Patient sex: M
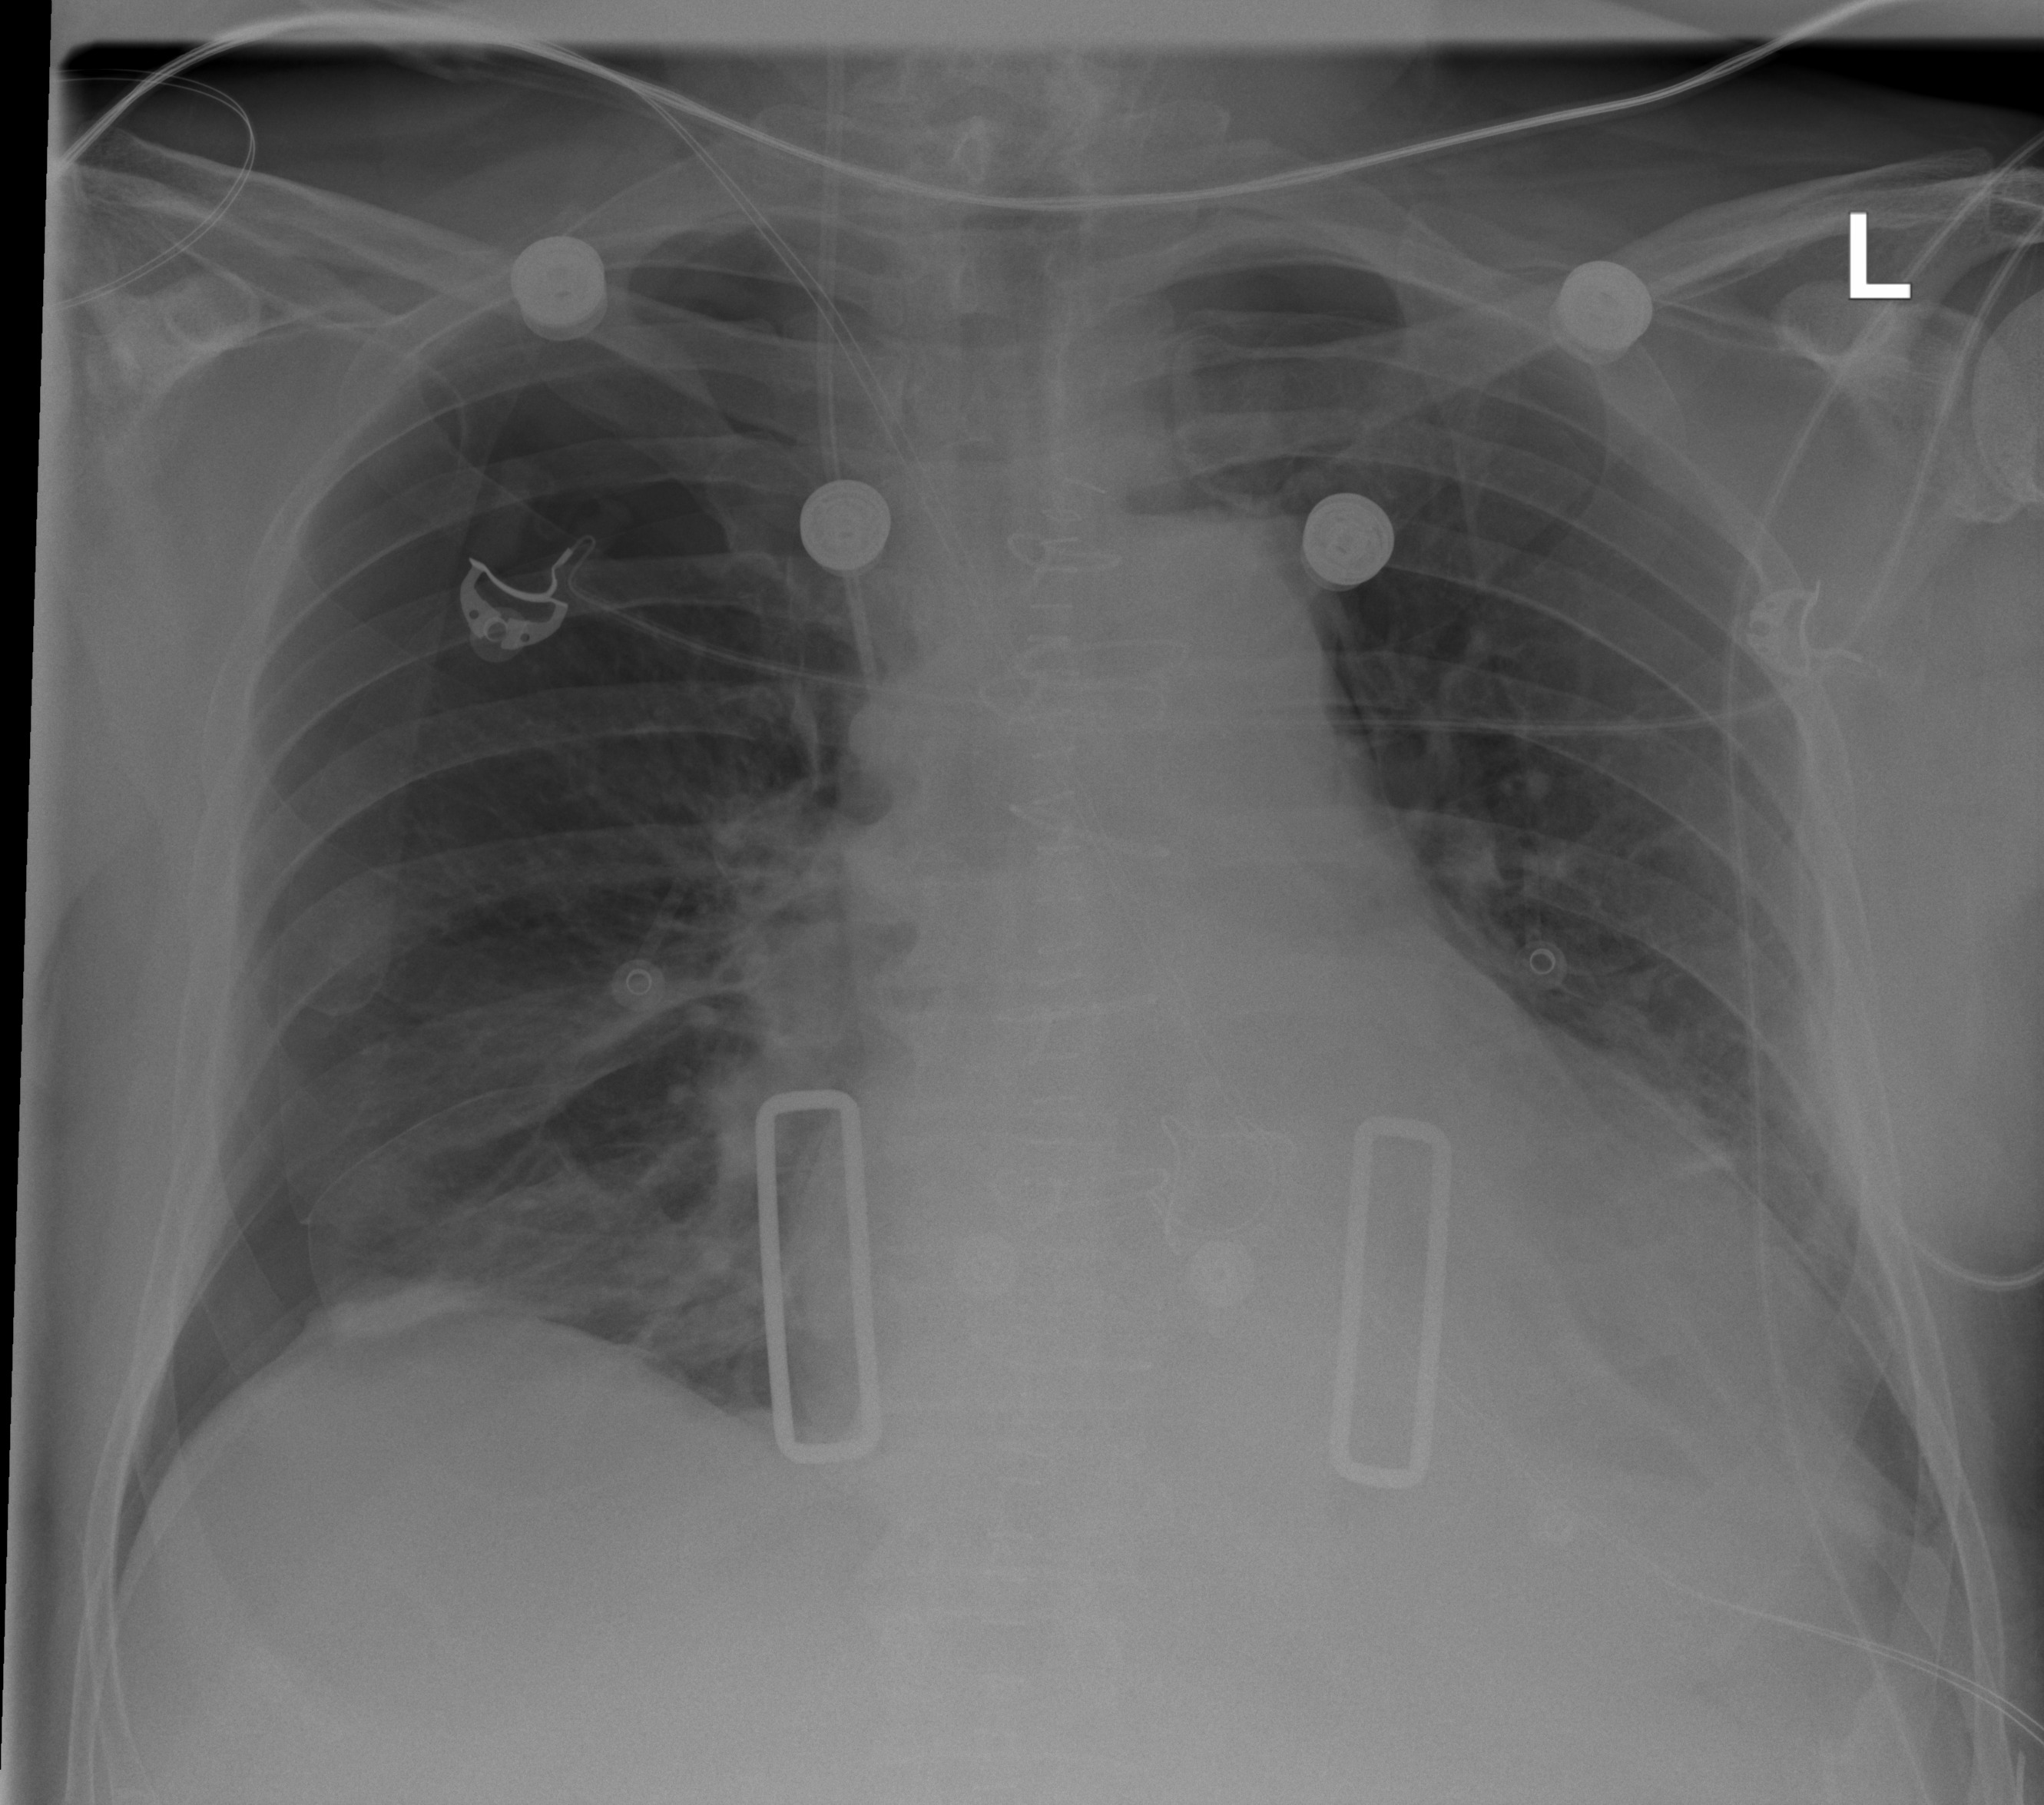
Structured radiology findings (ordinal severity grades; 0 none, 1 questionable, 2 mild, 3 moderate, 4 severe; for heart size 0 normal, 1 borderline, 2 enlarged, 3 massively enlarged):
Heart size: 2
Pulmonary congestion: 0
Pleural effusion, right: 0
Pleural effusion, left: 0
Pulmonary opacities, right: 0
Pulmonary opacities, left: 0
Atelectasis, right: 2
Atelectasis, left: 2